Question: I have a graph in NetworkX containing some info. After the graph is shown, I want to save it as 'jpg' or 'png' file. I used the 'matplotlib' function 'savefig' but when the image is saved, it does not contain anything. It is just a white image.
Here is a sample code I wrote:
'''
import networkx as nx
import matplotlib.pyplot as plt
fig = plt.figure(figsize=(12,12))
ax = plt.subplot(111)
ax.set_title('Graph - Shapes', fontsize=10)
G = nx.DiGraph()
G.add_node('shape1', level=1)
G.add_node('shape2', level=2)
G.add_node('shape3', level=2)
G.add_node('shape4', level=3)
G.add_edge('shape1', 'shape2')
G.add_edge('shape1', 'shape3')
G.add_edge('shape3', 'shape4')
pos = nx.spring_layout(G)
nx.draw(G, pos, node_size=1500, node_color='yellow', font_size=8, font_weight='bold')
plt.tight_layout()
plt.show()
plt.savefig("Graph.png", format="PNG")
'''
Why is the image saved without anything inside (just white) ?
This is the image saved (just blank):

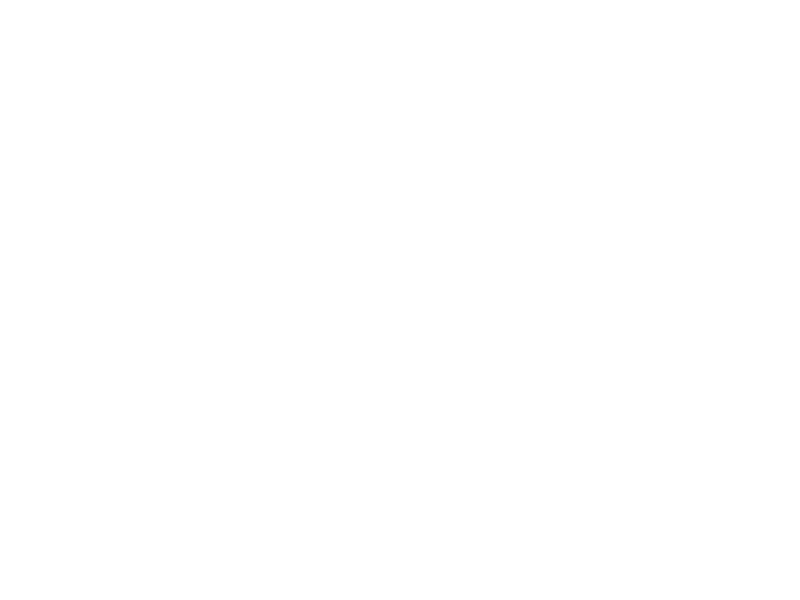
Answer: It's related to 'plt.show' method.
Help of 'show' method:
'''
def show(*args, **kw):
"""
Display a figure.
When running in ipython with its pylab mode, display all
figures and return to the ipython prompt.
In non-interactive mode, display all figures and block until
the figures have been closed; in interactive mode it has no
effect unless figures were created prior to a change from
non-interactive to interactive mode (not recommended). In
that case it displays the figures but does not block.
A single experimental keyword argument, *block*, may be
set to True or False to override the blocking behavior
described above.
"""
'''
When you call 'plt.show()' in your script, it seems something like file object is still open, and 'plt.savefig' method for writing can not read from that stream completely. but there is a 'block' option for 'plt.show' that can change this behavior, so you can use it:
'''
plt.show(block=False)
plt.savefig("Graph.png", format="PNG")
'''
Or just comment it:
'''
# plt.show()
plt.savefig("Graph.png", format="PNG")
'''
Or just save befor show it:
'''
plt.savefig("Graph.png", format="PNG")
plt.show()
'''
Demo:
<URL>